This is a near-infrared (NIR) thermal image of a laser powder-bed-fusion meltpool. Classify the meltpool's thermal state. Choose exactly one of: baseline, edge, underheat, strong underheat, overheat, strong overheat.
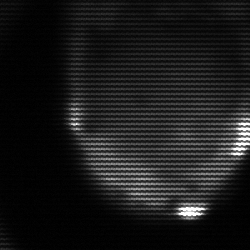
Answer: edge